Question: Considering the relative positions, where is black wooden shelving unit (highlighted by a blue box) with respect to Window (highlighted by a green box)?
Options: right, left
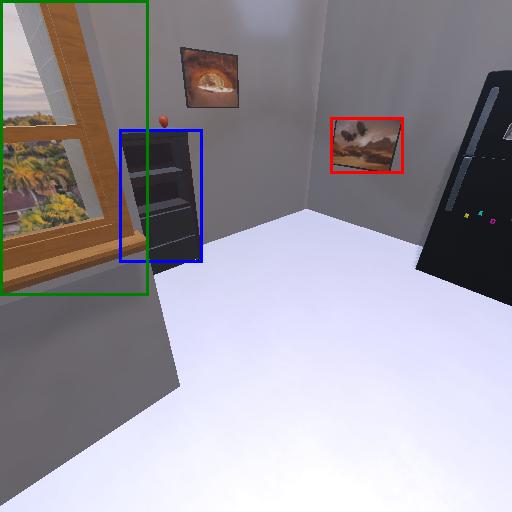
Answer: right